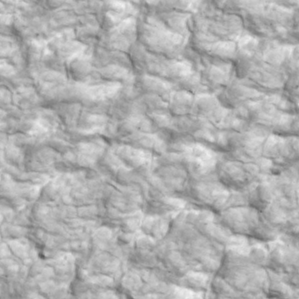
Label: non_frost